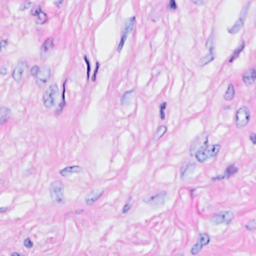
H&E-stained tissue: Breast